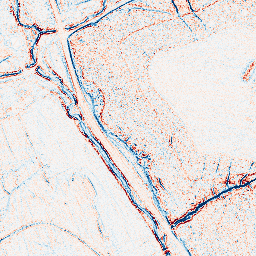
Category: edge_preserving
Decomposition family: bilateral
Decomposition parameters: d: 5
sigma_color: 25
sigma_space: 50
Upsampling method: lanczos
Upsampling parameters: scale: 8
Upsampling scale: 8